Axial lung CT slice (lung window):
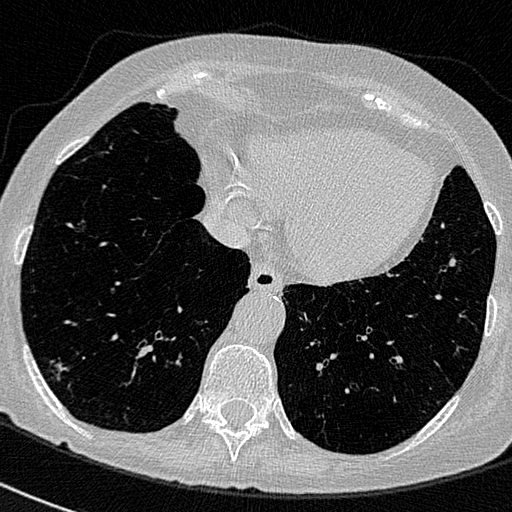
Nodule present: no